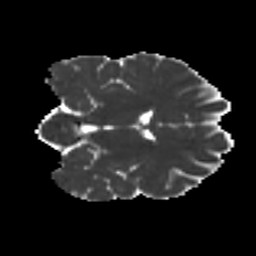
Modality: MD
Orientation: coronal
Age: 28
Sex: male
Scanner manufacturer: ge
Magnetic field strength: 3 T
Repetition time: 7.8 s
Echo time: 0.0616 s